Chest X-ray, PA view. Patient: 28 years old, sex F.
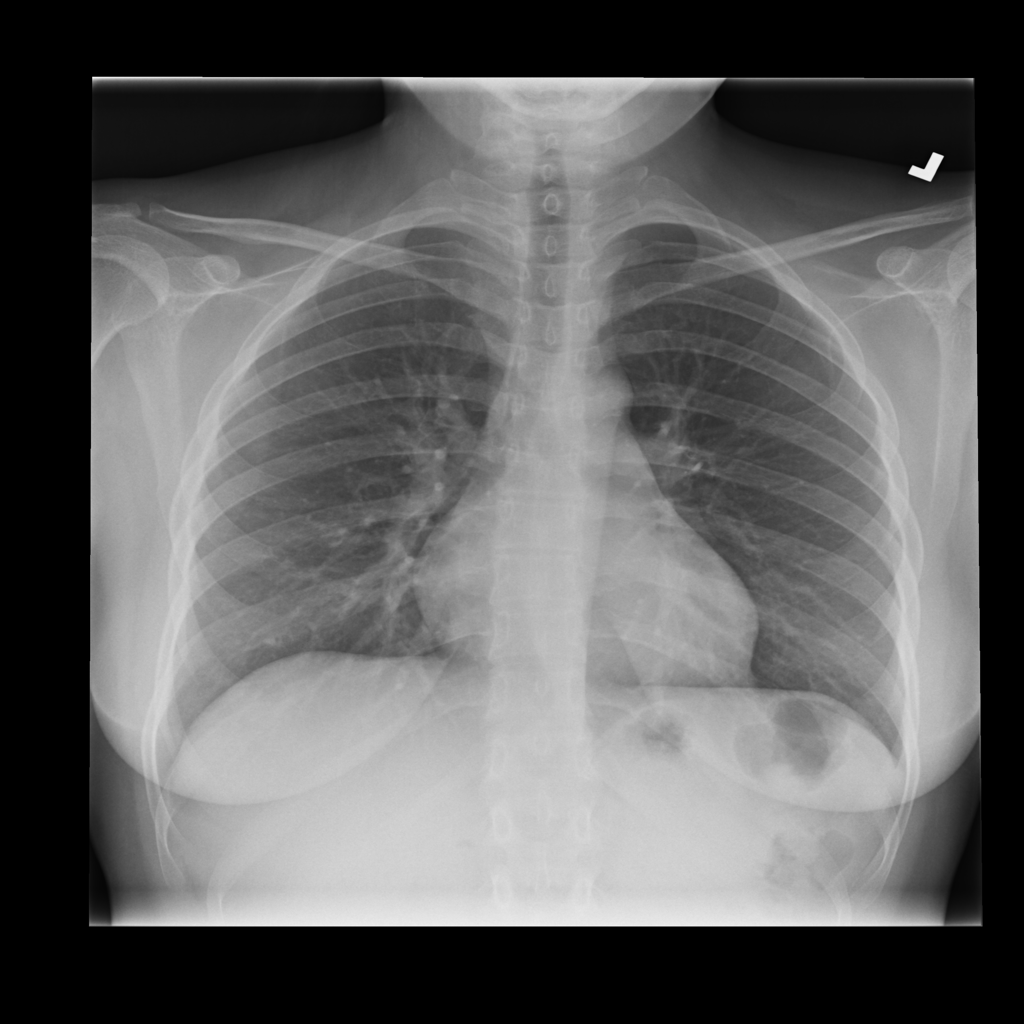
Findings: No Finding